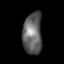
Tissue: lung
Cell type: T cells
Senescence score: 0.1914
Nuclear area (px): 794
Mean DAPI intensity: 99.166